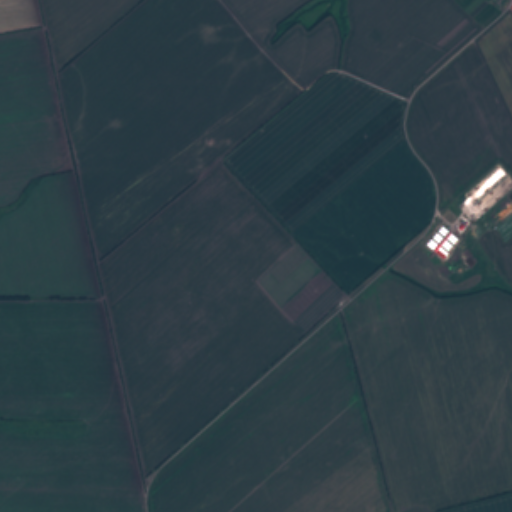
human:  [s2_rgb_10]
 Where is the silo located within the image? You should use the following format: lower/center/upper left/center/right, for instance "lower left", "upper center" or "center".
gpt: The silo is located in the center right of the image.
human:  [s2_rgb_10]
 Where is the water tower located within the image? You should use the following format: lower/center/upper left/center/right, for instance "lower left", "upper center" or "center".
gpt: The water tower is located in the upper right of the image.
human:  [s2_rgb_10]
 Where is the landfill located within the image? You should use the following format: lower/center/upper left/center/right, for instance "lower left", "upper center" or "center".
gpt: There is no landfill in the image.